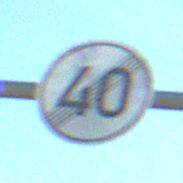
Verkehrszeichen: EndeGeschwindigkeit40
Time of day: MorningAfternoon
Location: Outdoor (Suburban)
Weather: Clear
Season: NotSpecified
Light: Natural